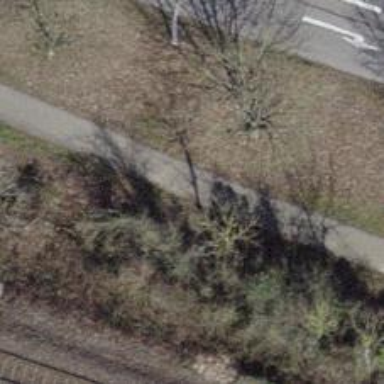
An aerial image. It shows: Asphalt footway with designated cycle track.